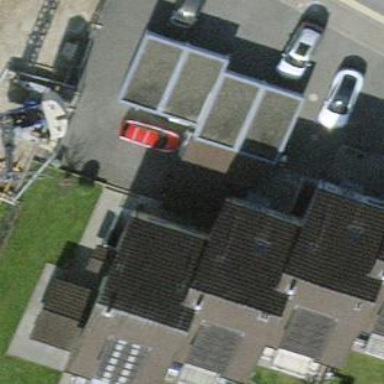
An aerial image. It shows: Terrace building.